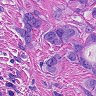
Metastatic tissue present: yes